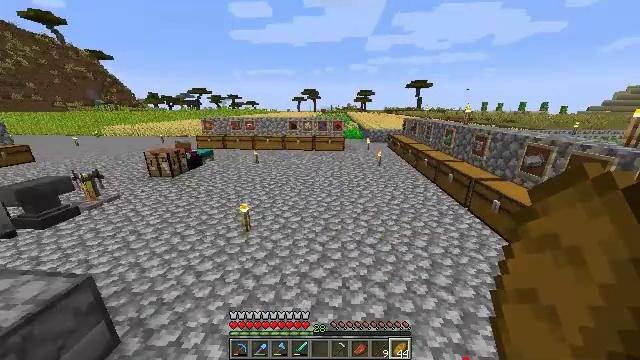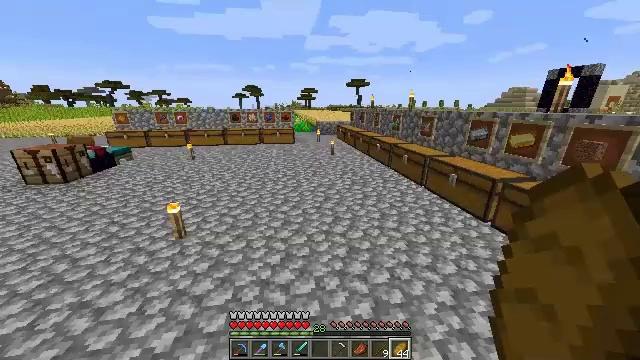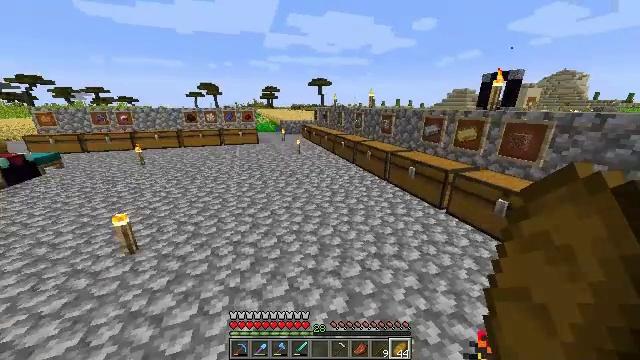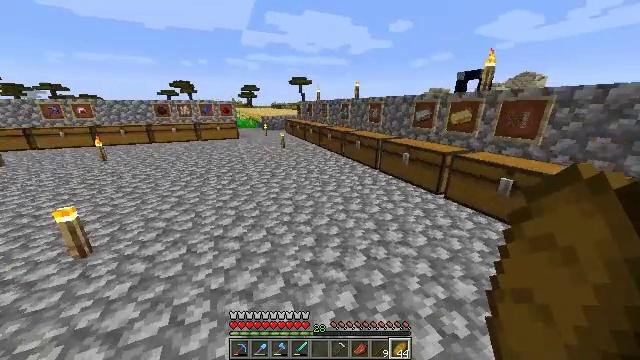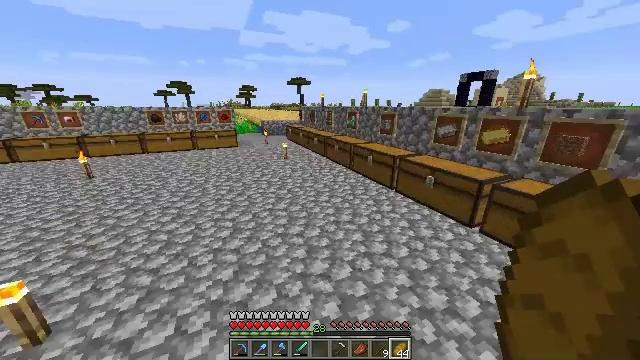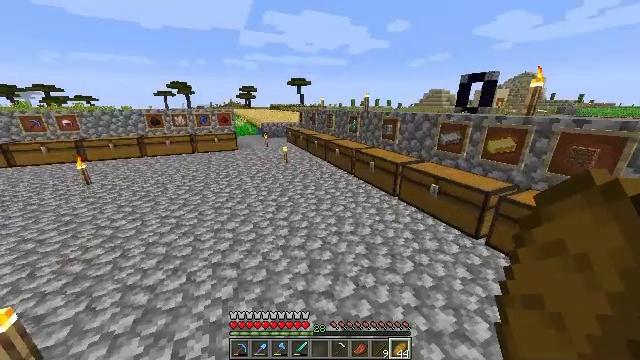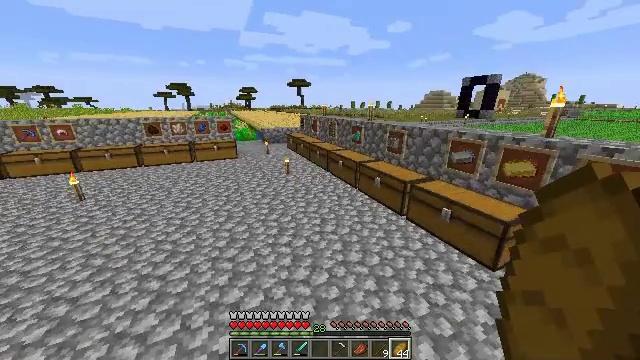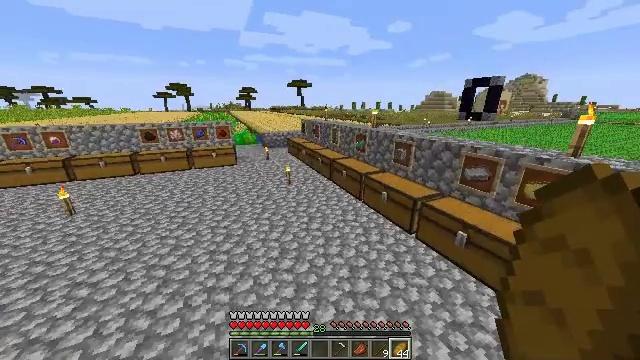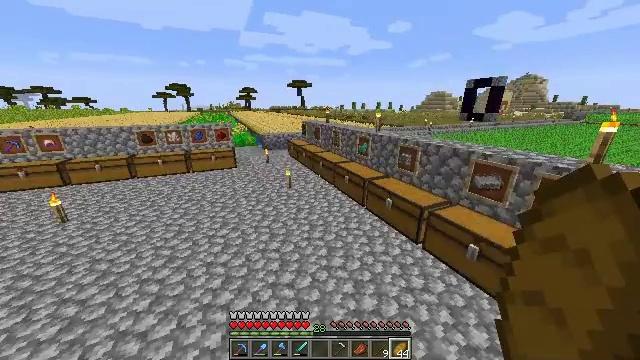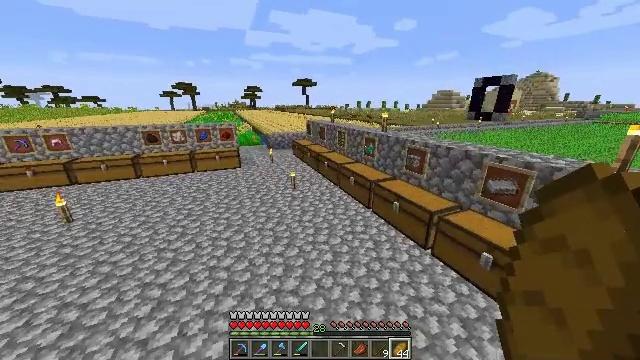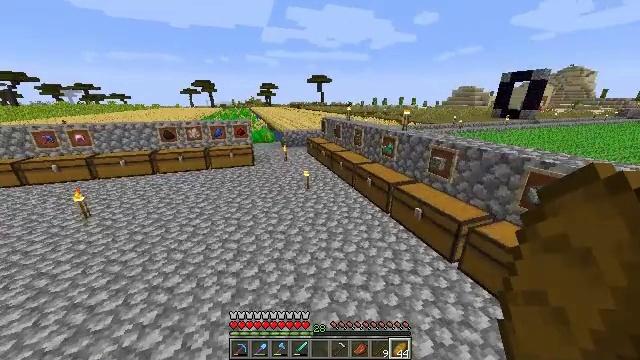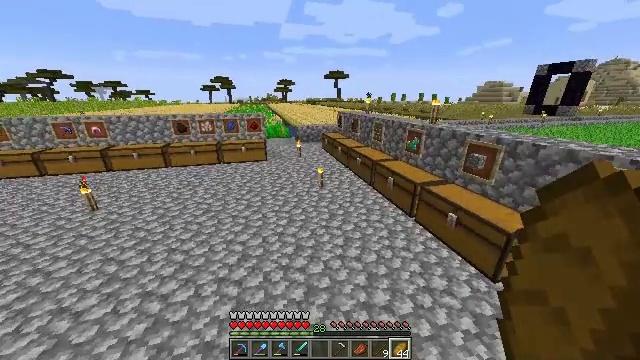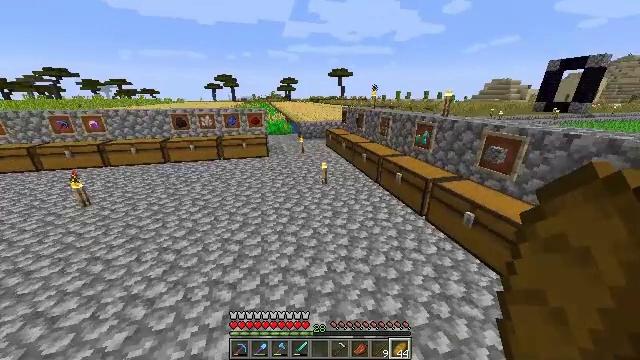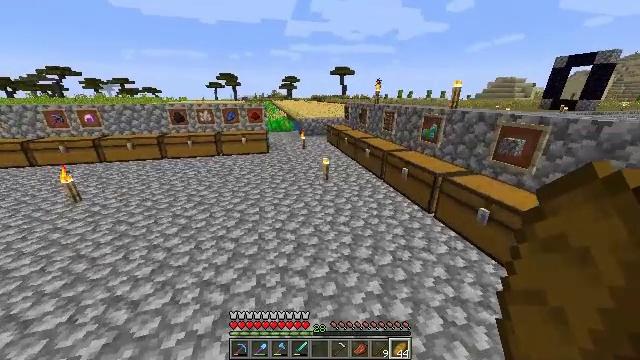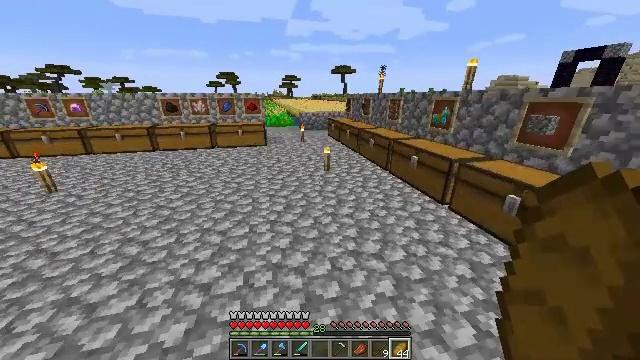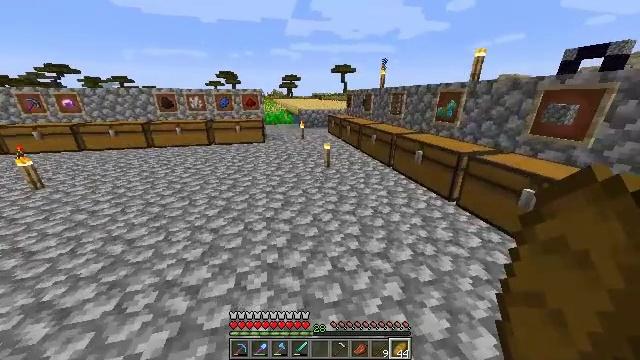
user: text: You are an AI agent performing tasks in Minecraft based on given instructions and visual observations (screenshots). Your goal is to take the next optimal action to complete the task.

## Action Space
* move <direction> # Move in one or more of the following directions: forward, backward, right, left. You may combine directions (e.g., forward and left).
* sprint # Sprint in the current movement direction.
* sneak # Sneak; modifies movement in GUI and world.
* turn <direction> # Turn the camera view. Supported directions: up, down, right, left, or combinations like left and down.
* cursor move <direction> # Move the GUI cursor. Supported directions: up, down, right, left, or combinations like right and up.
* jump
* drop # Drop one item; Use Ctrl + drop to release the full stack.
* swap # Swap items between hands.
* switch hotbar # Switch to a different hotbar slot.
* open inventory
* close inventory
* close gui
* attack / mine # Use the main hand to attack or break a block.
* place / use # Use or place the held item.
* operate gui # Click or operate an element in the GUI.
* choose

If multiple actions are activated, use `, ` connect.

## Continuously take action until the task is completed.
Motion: motion action
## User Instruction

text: Harvest the mature beetroots.
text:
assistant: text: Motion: move forward, sprint, turn right, jump
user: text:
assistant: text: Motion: move forward, sprint, turn right, jump
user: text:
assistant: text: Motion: move forward, sprint, turn right, jump
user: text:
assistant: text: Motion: move forward, sprint, jump
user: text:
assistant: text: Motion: move forward, sprint, jump
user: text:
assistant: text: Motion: move forward, sprint, jump
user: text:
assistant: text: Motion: move forward, sprint, jump
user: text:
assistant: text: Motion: move forward, sprint, jump
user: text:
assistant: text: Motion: move forward, sprint, turn left, jump
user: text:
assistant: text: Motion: move forward, sprint, turn left, jump
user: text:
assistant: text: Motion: move forward, sprint, turn left, jump
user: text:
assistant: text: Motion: move forward, sprint, jump
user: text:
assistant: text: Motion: move forward, sprint, jump
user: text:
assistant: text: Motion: move forward, sprint, jump
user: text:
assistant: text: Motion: move forward, sprint, jump
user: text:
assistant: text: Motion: move forward, sprint, jump
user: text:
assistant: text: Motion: move forward, sprint, jump
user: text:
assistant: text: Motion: move forward, sprint, jump
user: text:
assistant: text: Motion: move forward, sprint, jump
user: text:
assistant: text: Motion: move forward, sprint, jump
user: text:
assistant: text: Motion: move forward, sprint, jump
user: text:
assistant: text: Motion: move forward, sprint, jump
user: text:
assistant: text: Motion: move forward, sprint, jump
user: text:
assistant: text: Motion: move forward, sprint, jump
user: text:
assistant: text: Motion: move forward, sprint, jump
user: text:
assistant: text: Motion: move forward, sprint, jump
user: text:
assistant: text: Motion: move forward, sprint, jump
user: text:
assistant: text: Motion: move forward, sprint, jump
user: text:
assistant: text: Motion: move forward, sprint, jump
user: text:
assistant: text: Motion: move forward, sprint, jump